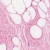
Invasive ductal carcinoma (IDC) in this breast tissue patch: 0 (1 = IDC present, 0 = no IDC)